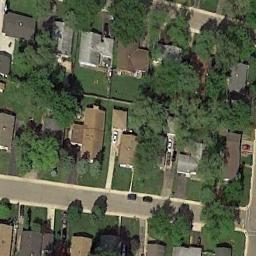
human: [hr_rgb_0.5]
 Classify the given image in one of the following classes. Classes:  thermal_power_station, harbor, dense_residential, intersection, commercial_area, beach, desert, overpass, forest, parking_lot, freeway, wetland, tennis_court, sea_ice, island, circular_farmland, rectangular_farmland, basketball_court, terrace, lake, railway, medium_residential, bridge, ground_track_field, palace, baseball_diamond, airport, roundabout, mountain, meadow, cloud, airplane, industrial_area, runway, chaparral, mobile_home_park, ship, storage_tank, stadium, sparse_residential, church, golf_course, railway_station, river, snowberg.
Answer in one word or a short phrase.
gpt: medium_residential